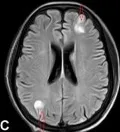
MRI Brain-FLAIR sequence showing hyperintensity in the left frontal and right parietal region at the level of lateral ventricles.
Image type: radiology (mri)